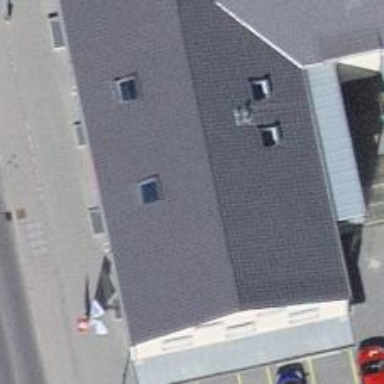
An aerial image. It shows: Supermarket.